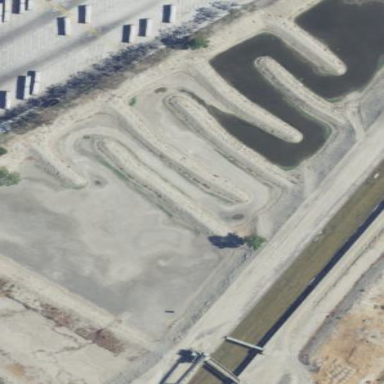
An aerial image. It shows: Infiltration basin with water flowing in it.